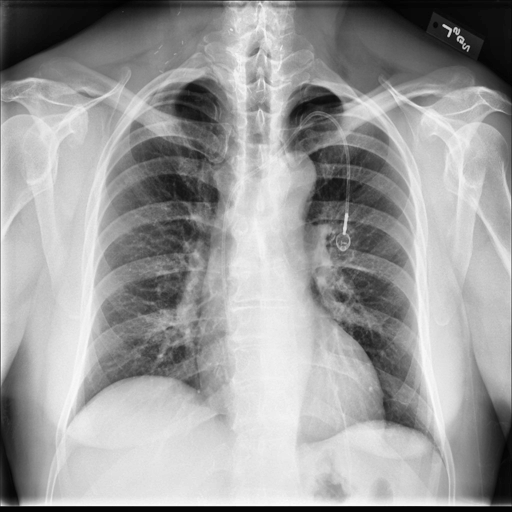
Finding: NORMAL